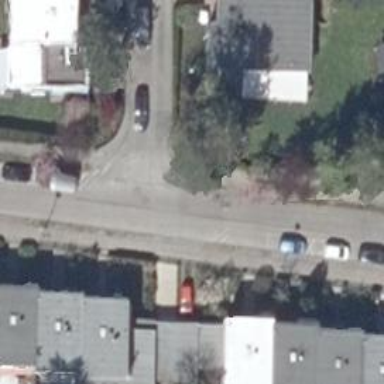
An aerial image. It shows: Footway crossing.